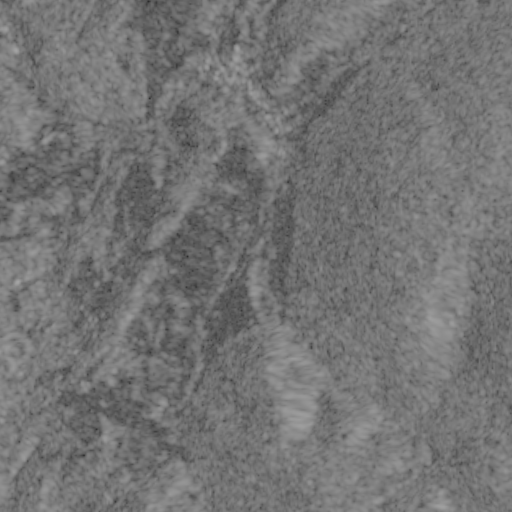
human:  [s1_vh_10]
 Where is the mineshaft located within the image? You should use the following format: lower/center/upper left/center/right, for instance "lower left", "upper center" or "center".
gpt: The mineshaft is located in the lower center of the image.
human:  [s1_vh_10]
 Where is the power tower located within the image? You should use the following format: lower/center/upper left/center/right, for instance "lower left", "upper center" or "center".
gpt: The power tower is located in the lower left of the image.
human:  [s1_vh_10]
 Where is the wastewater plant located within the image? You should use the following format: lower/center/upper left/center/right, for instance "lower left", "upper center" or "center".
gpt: The wastewater plant is located in the upper left of the image.
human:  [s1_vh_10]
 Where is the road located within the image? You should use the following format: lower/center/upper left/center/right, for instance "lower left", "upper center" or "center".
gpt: There is no road in the image.

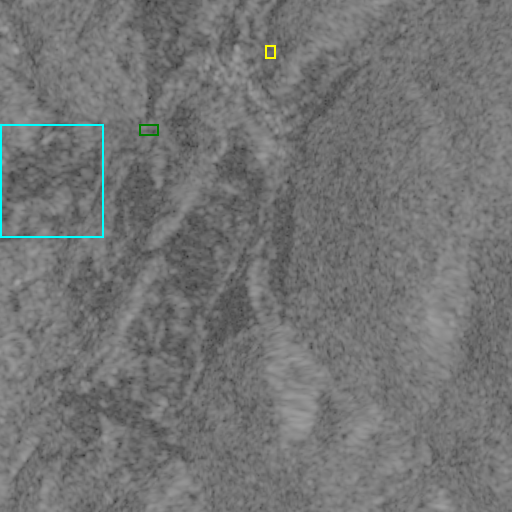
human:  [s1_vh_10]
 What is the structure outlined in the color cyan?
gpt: The structure outlined in cyan is a crop field.
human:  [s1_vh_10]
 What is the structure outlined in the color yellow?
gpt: The structure outlined in yellow is a park.
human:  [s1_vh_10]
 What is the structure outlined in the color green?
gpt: The structure outlined in green is a wastewater plant.
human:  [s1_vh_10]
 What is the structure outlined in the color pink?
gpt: There is no pink outline.